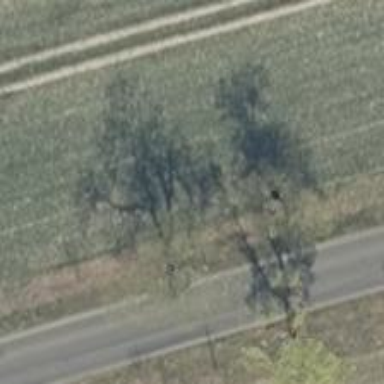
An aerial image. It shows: Deciduous broadleaved tree.